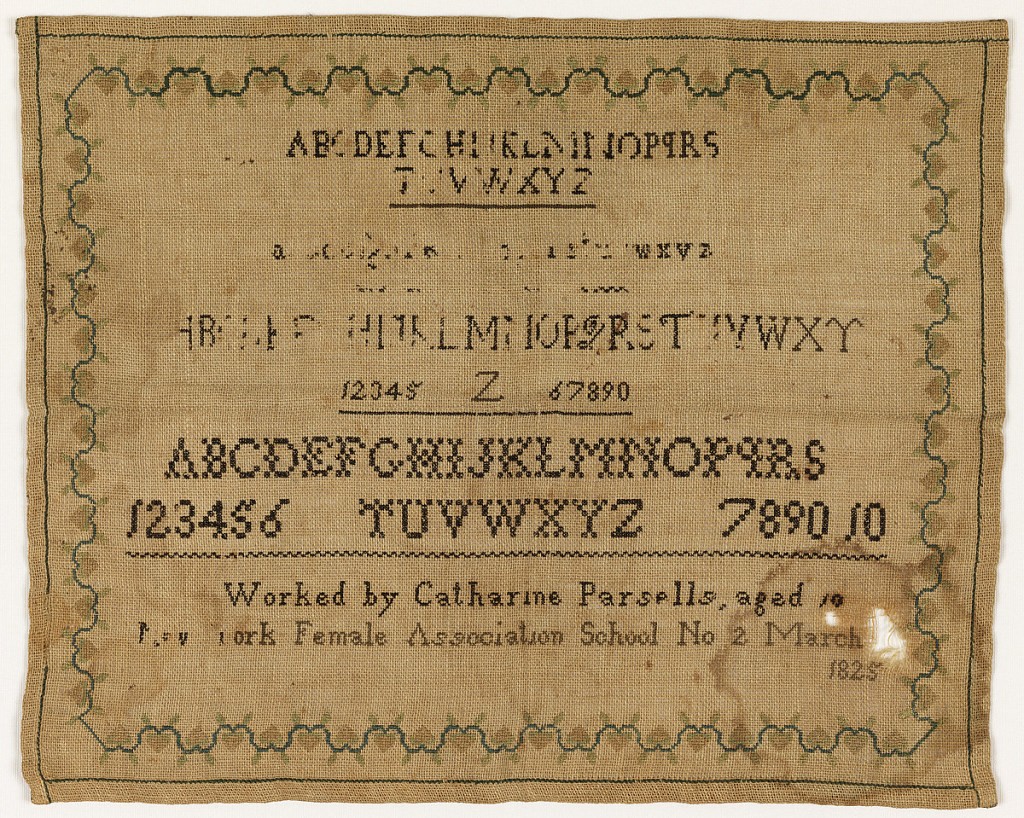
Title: Sampler
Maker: Catharine Parsells, American
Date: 1825
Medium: silk embroidery on linen foundation Technique: embroidered in cross stitch on plain weave foundation
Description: Within a strawberry vine border, four sets of alphabets and numerals, and the inscription:
Worked by Catharine Parsells, aged 10
New York Female Association School No 2 March 1825